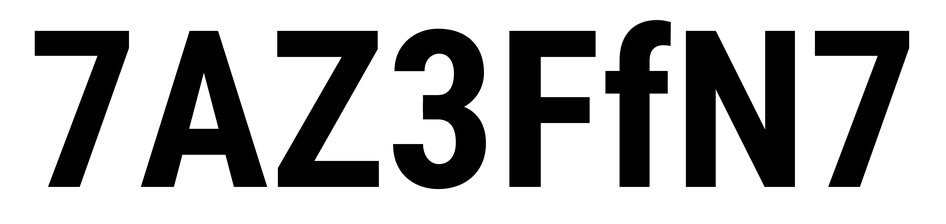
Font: Roboto_Condensed_Bold